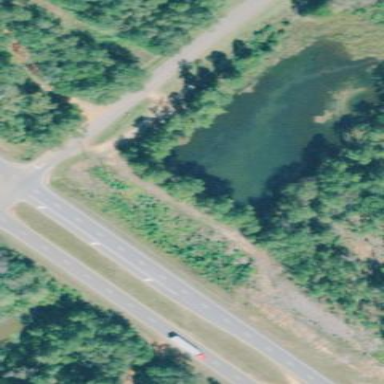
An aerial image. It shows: Scenic lake or pond with natural water.